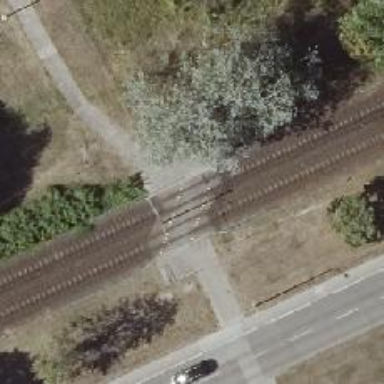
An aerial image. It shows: Tram crossing on the railway.